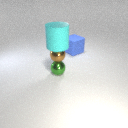
large blue rubber cube behind small green metal sphere